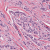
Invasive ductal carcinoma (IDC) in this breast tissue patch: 1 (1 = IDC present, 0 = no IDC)